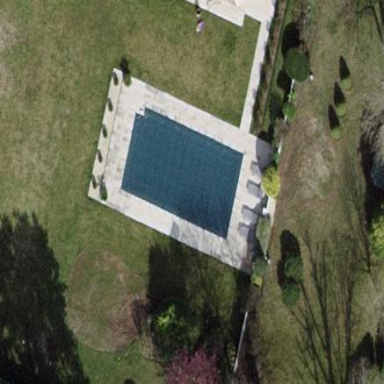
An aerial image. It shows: Swimming pool located in leisure land.